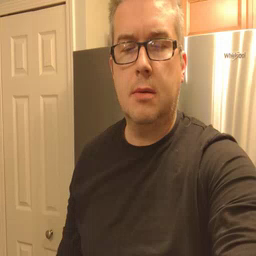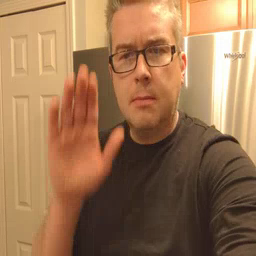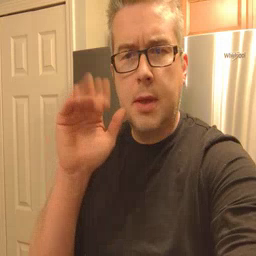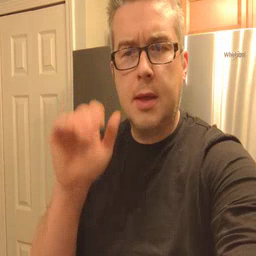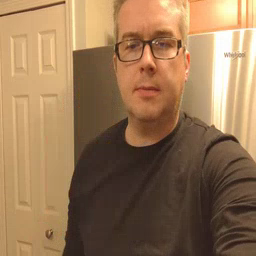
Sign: bye